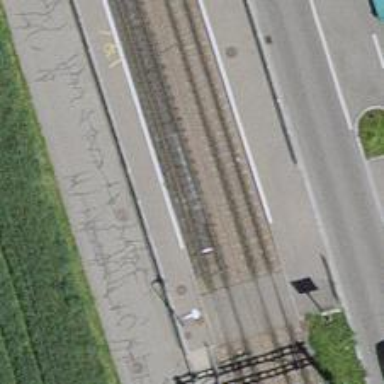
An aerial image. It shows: Tram stop with public transport connection.